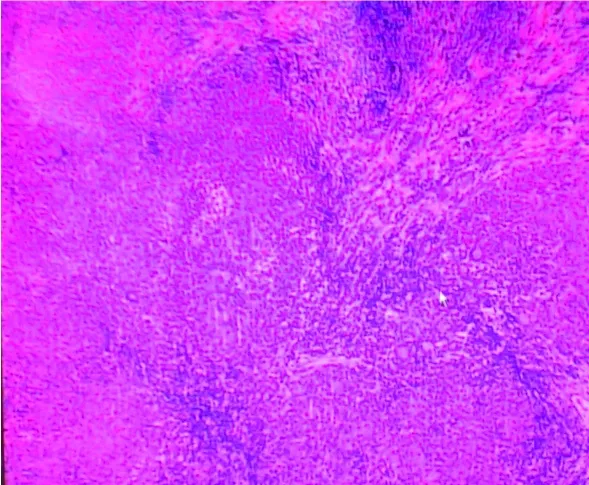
Hematoxylin and eosin staining of the tissue, showing the presence of a granuloma and caseous necrosis (magnification, x200).
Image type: pathology (h&e)